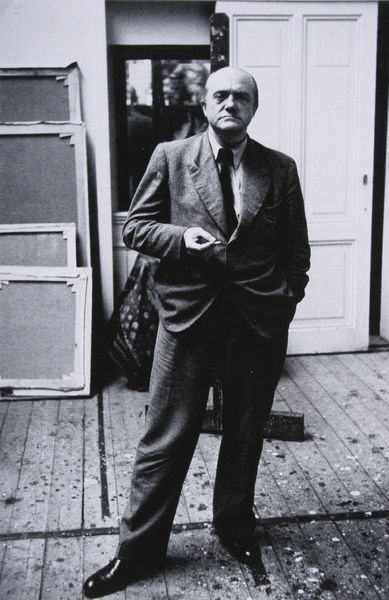
Titel: Max Beckmann im Atelier in Amsterdam
Standort: München
Institution: Max Beckmann Archiv
Schlagwörter: gemälde, hand, mann, weiß, elegant, fenster, licht, mund, nase, raum, schwarz, tür, zimmer, anzug, dix, hemd, hose, jacke, wand, augen, falten, gesicht, kragen, rahmen, bildnis, portrait, porträt, spiegel, boden, pose, bilder, schuhe, farben, türe, dielen, krawatte, rauchen, glatze, atelier, maler, staffelei, bohlen, besen, poliert, foto, fotografie, fussboden, scheiben, künstler, leinwand, beckmann, ganzfigur, kravatte, schlips, werkstatt, zigarette, lässig, hosentasche, leinwände, selbstbewusst, klee, bolen, expressionist, geschäftsmann, face en face, keilrahmen, max, sitrn